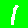
Digit: 1